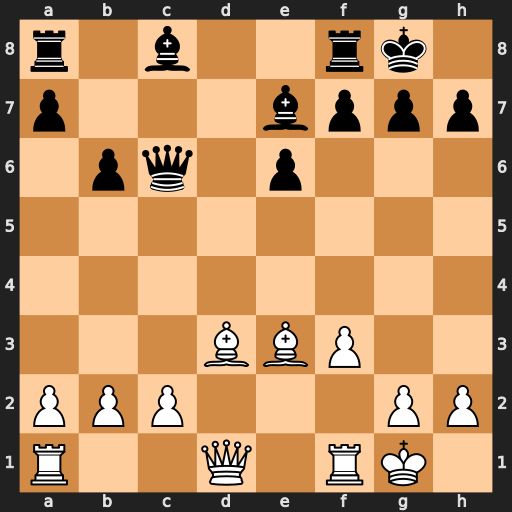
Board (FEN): r1b2rk1/p3bppp/1pq1p3/8/8/3BBP2/PPP3PP/R2Q1RK1
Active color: w
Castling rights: -
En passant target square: -
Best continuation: Be4 Qc7 Bxa8